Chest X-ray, PA view. Patient: 32 years old, sex F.
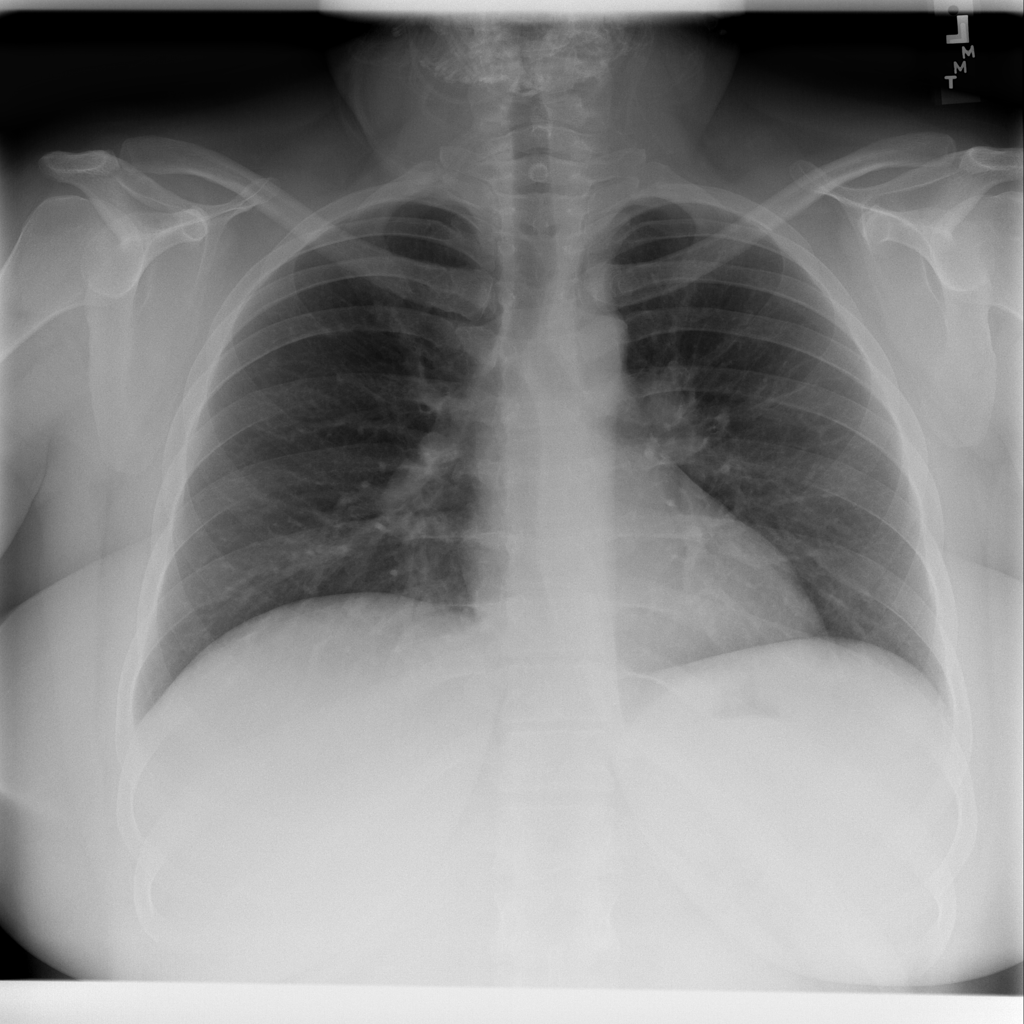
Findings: No Finding